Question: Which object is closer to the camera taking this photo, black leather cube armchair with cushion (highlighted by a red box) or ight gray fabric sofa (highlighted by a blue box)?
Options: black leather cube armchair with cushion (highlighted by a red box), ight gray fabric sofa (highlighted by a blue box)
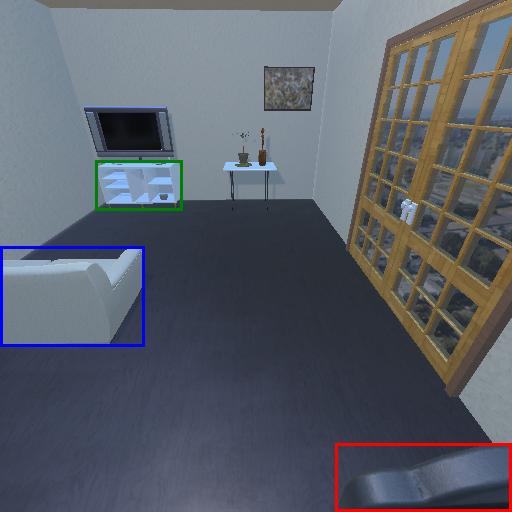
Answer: black leather cube armchair with cushion (highlighted by a red box)